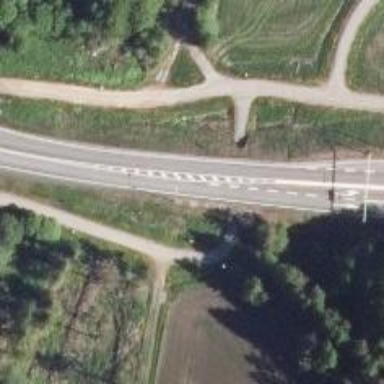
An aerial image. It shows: Nordic track road.